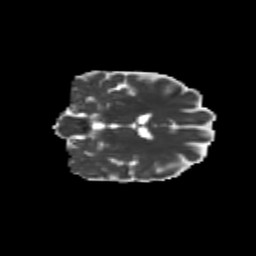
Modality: MD
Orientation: coronal
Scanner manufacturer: siemens
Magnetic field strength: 3 T
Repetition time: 9.2 s
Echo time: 0.084 s